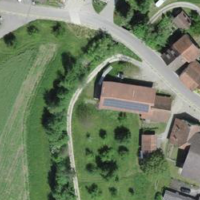
EUNIS habitat code: 25
Species observed at this site:
Prunus padus
Euonymus europaeus